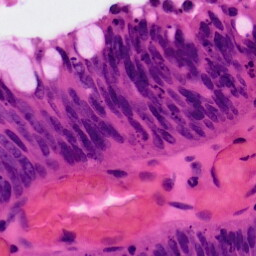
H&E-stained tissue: Colon